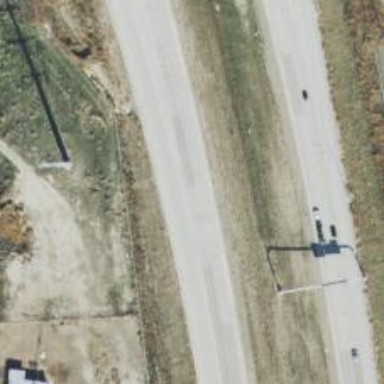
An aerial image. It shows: Trunk link highway.